Aerial crown-view tile of a tropical tree (Barro Colorado Island, Panama), acquired 20241112:
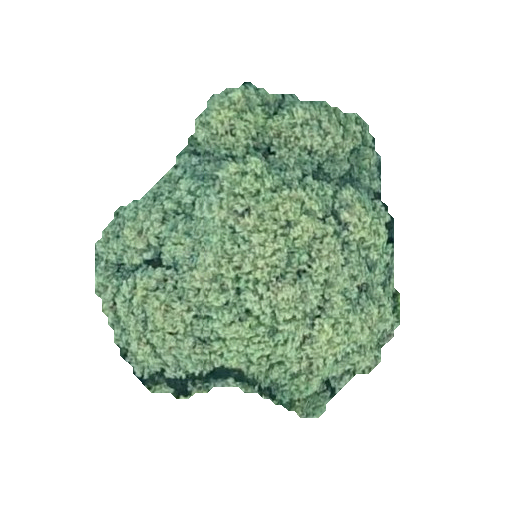
Species: Trichilia tuberculata
GBIF accepted scientific name: Trichilia tuberculata
Crown area: 113.592 m²